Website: apple
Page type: billing-address
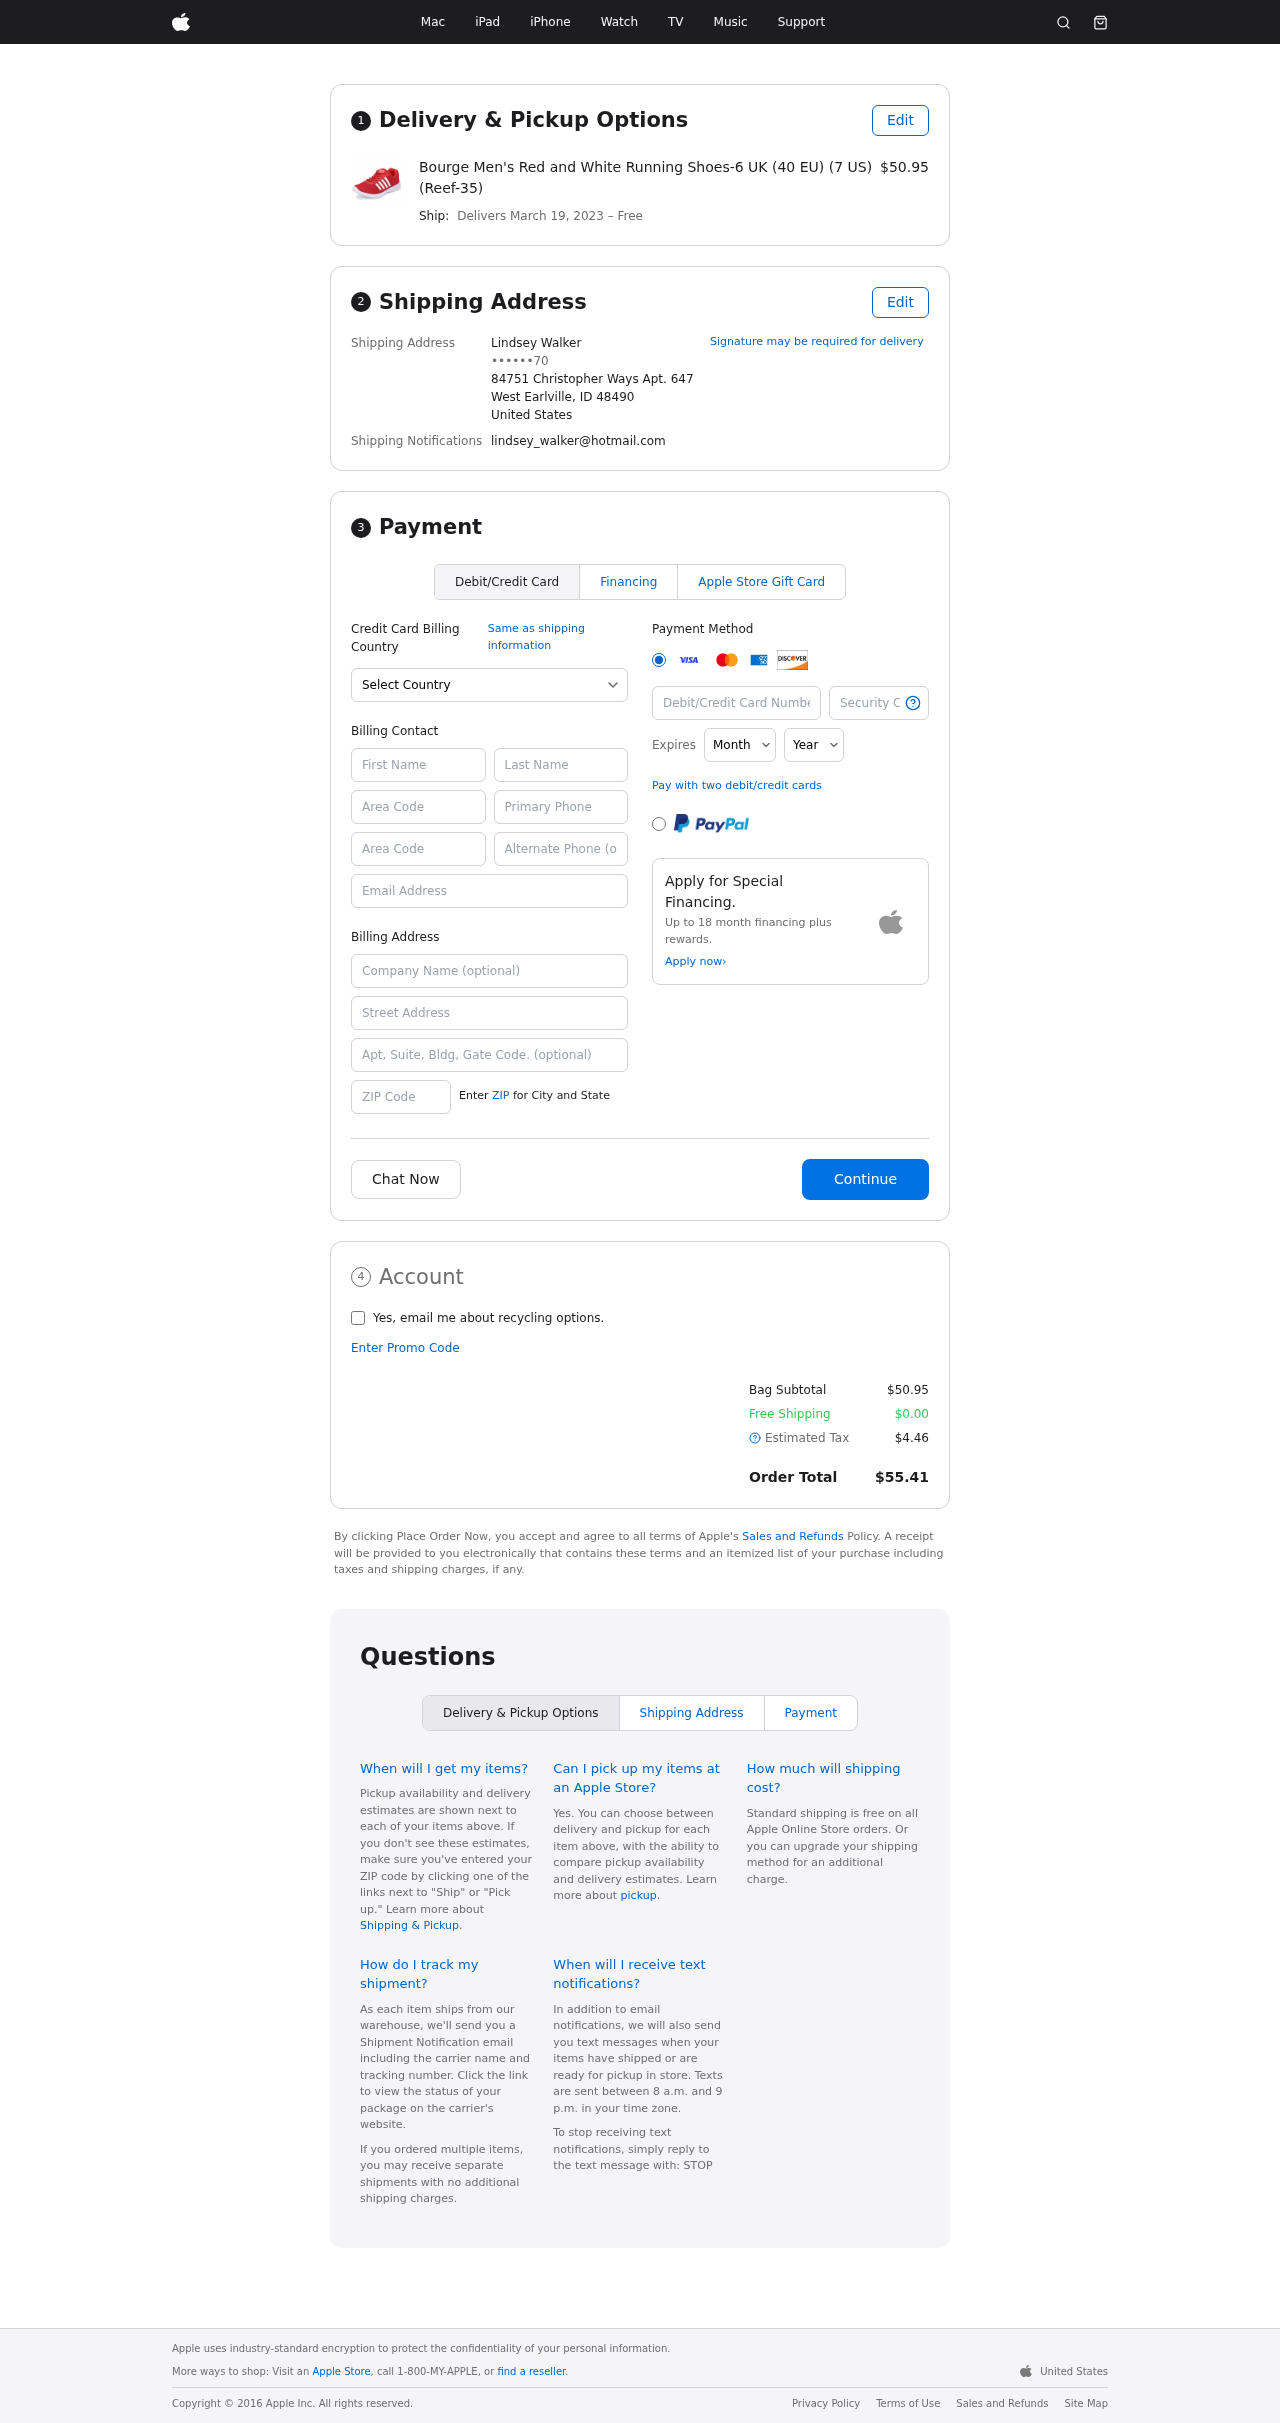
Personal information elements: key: PII_CARD_CVV
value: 183
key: PII_CARD_EXPIRY_MONTH
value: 10
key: PII_CARD_EXPIRY_YEAR
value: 29
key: PII_CARD_NUMBER
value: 4659 7588 6994 6185
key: PII_CITY_STATE_ZIP
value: West Earlville, ID 48490
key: PII_COUNTRY
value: United States
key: PII_EMAIL
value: lindsey_walker@hotmail.com
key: PII_FULLNAME
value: Lindsey Walker
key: PII_STREET
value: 84751 Christopher Ways Apt. 647
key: PII_PHONE_MASKED
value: ••••••70
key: PII_BILLING_FIRSTNAME
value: Lindsey
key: PII_BILLING_LASTNAME
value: Walker
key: PII_BILLING_PHONE_AREA
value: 502
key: PII_BILLING_PHONE
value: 5024975270
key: PII_BILLING_PHONE_ALT_AREA
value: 220
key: PII_BILLING_PHONE_ALT
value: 2209288981
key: PII_BILLING_EMAIL
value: lindsey_walker@hotmail.com
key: PII_BILLING_STREET
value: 84751 Christopher Ways Apt. 647
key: PII_BILLING_STREET2
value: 7325 Chad Green
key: PII_BILLING_POSTCODE
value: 48490
Product elements: key: PRODUCT1_NAME
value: Bourge Men's Red and White Running Shoes-6 UK (40 EU) (7 US) (Reef-35)
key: PRODUCT1_PRICE
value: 50.95
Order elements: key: ORDER_DELIVERY_DATE
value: March 19, 2023
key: ORDER_SUBTOTAL
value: $50.95
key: ORDER_SHIPPING_COST
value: $0.00
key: ORDER_TAX
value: $4.46
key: ORDER_TOTAL
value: $55.41